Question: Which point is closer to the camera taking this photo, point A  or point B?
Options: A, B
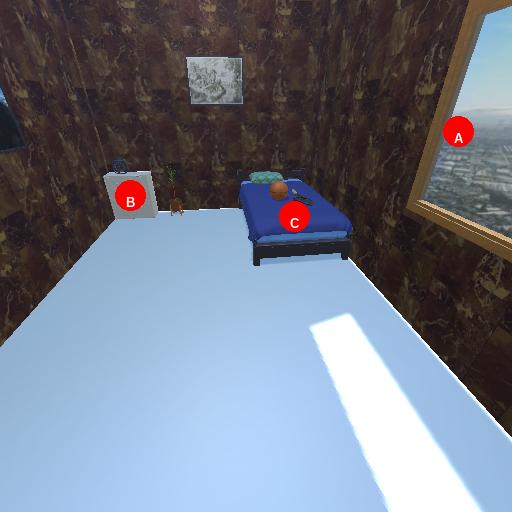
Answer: A